Question: What's wrong with this code? It downloads the CSV fine, but puts all of the data into one column. If i don't have the ([]) brackets in there, it breaks each character into a seperate cell. Any ideas how to fix this?
'''
import re, urllib, urllib2
class Spreadsheet(object):
def __init__(self, key):
super(Spreadsheet, self).__init__()
self.key = key
class Client(object):
def __init__(self, email, password):
super(Client, self).__init__()
self.email = email
self.password = password
def _get_auth_token(self, email, password, source, service):
url = "https://www.google.com/accounts/ClientLogin"
params = {
"Email": email, "Passwd": password,
"service": service,
"accountType": "HOSTED_OR_GOOGLE",
"source": source
}
req = urllib2.Request(url, urllib.urlencode(params))
return re.findall(r"Auth=(.*)", urllib2.urlopen(req).read())[0]
def get_auth_token(self):
source = type(self).__name__
return self._get_auth_token(self.email, self.password, source, service="wise")
def download(self, spreadsheet, gid=0, format="csv"):
url_format = "https://spreadsheets.google.com/feeds/download/spreadsheets/Export?key=%s&exportFormat=%s&gid=%i"
headers = {
"Authorization": "GoogleLogin auth=" + self.get_auth_token(),
"GData-Version": "3.0"
}
req = urllib2.Request(url_format % (spreadsheet.key, format, gid), headers=headers)
return urllib2.urlopen(req)
if __name__ == "__main__":
import getpass
import csv
email = "username@gmail.com" # (your email here)
password = getpass.getpass()
spreadsheet_id = "18ZzsXwLtwKmm6-nUDXjG4Zknszt8SEQHPmzii_Sz9zY" # (spreadsheet id here)
# Create client and spreadsheet objects
gs = Client(email, password)
ss = Spreadsheet(spreadsheet_id)
# Request a file-like object containing the spreadsheet's contents
csv_file = gs.download(ss)
writer = csv.writer(open(r"C:\Users\me\Desktop\csv.csv", 'wb'))
for row in csv_file:
writer.writerow([row])
'''
Here is my output:

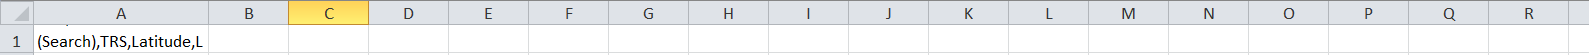
Answer: csv_file is currently just a list that's 1 item long, thus the loop for row only goes once.
Read in each row of csv_file first, then write it elsewhere.
'''
import csv
with open(csv_file, 'rb') as f:
reader = csv.reader(f)
for row in reader:
writer.writerow([row])
'''
<URL> has more